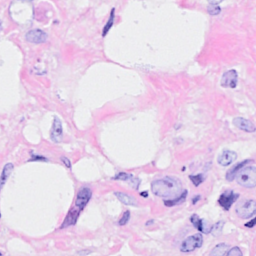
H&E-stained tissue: Breast